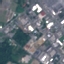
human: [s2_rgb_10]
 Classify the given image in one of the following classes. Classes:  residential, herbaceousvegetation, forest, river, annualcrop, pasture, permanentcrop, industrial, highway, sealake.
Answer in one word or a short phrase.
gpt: Industrial